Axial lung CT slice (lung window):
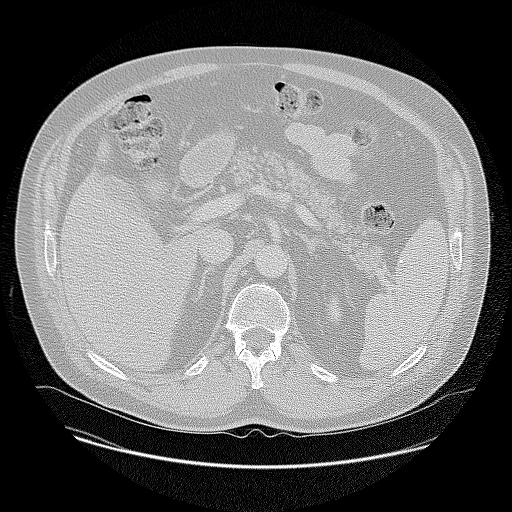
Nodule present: no